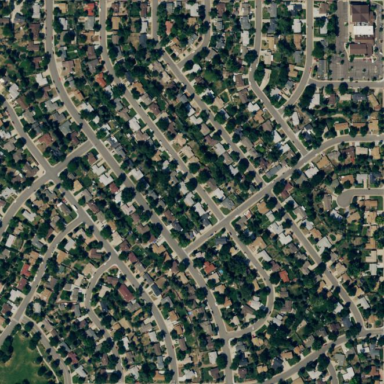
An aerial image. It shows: Residential area consisting of single-family homes.